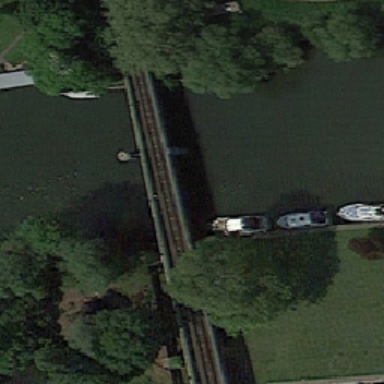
The dark green bridge berthed the three ships side by side .